Question: Find the horizontal coordinate of the first time the ball hits the ground. The result is rounded down to the nearest integer. Note that there is no energy loss in the event of a collision
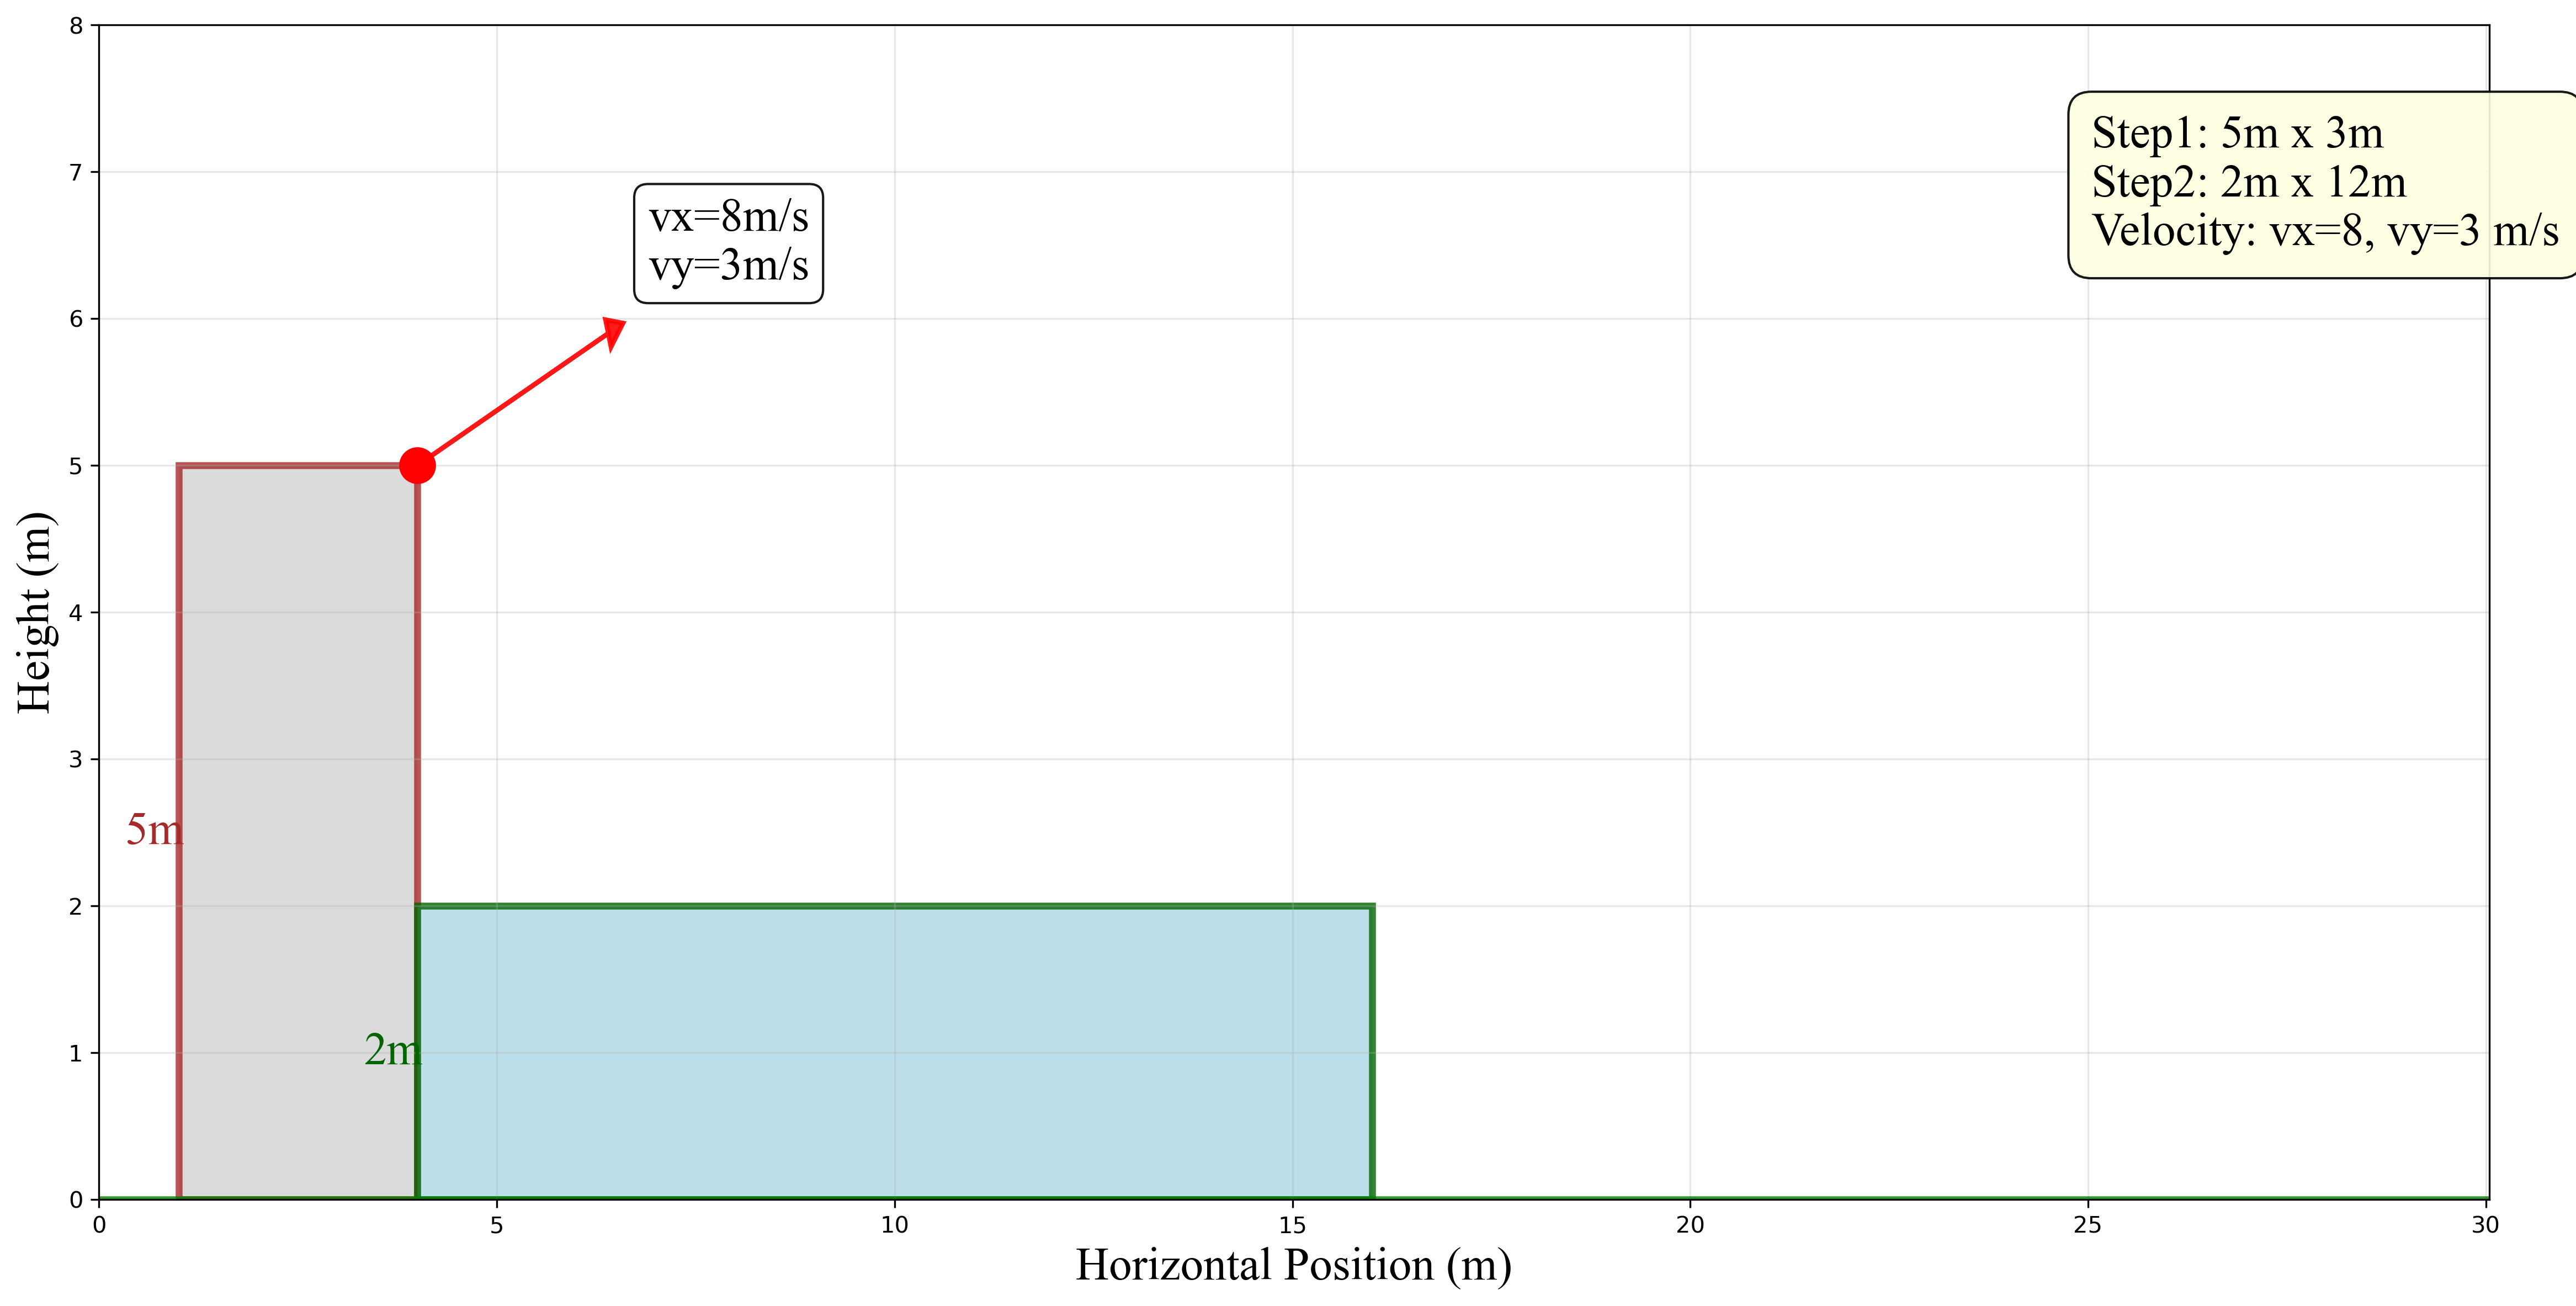
Answer: 28